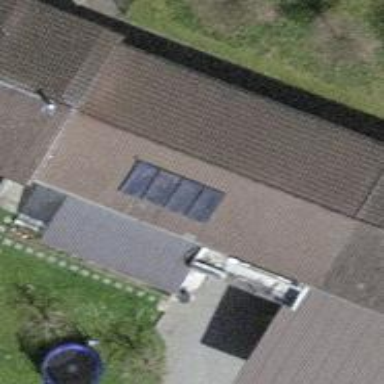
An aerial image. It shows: Solar power generator utilizing photovoltaic technology with solar photovoltaic panels.